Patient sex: F
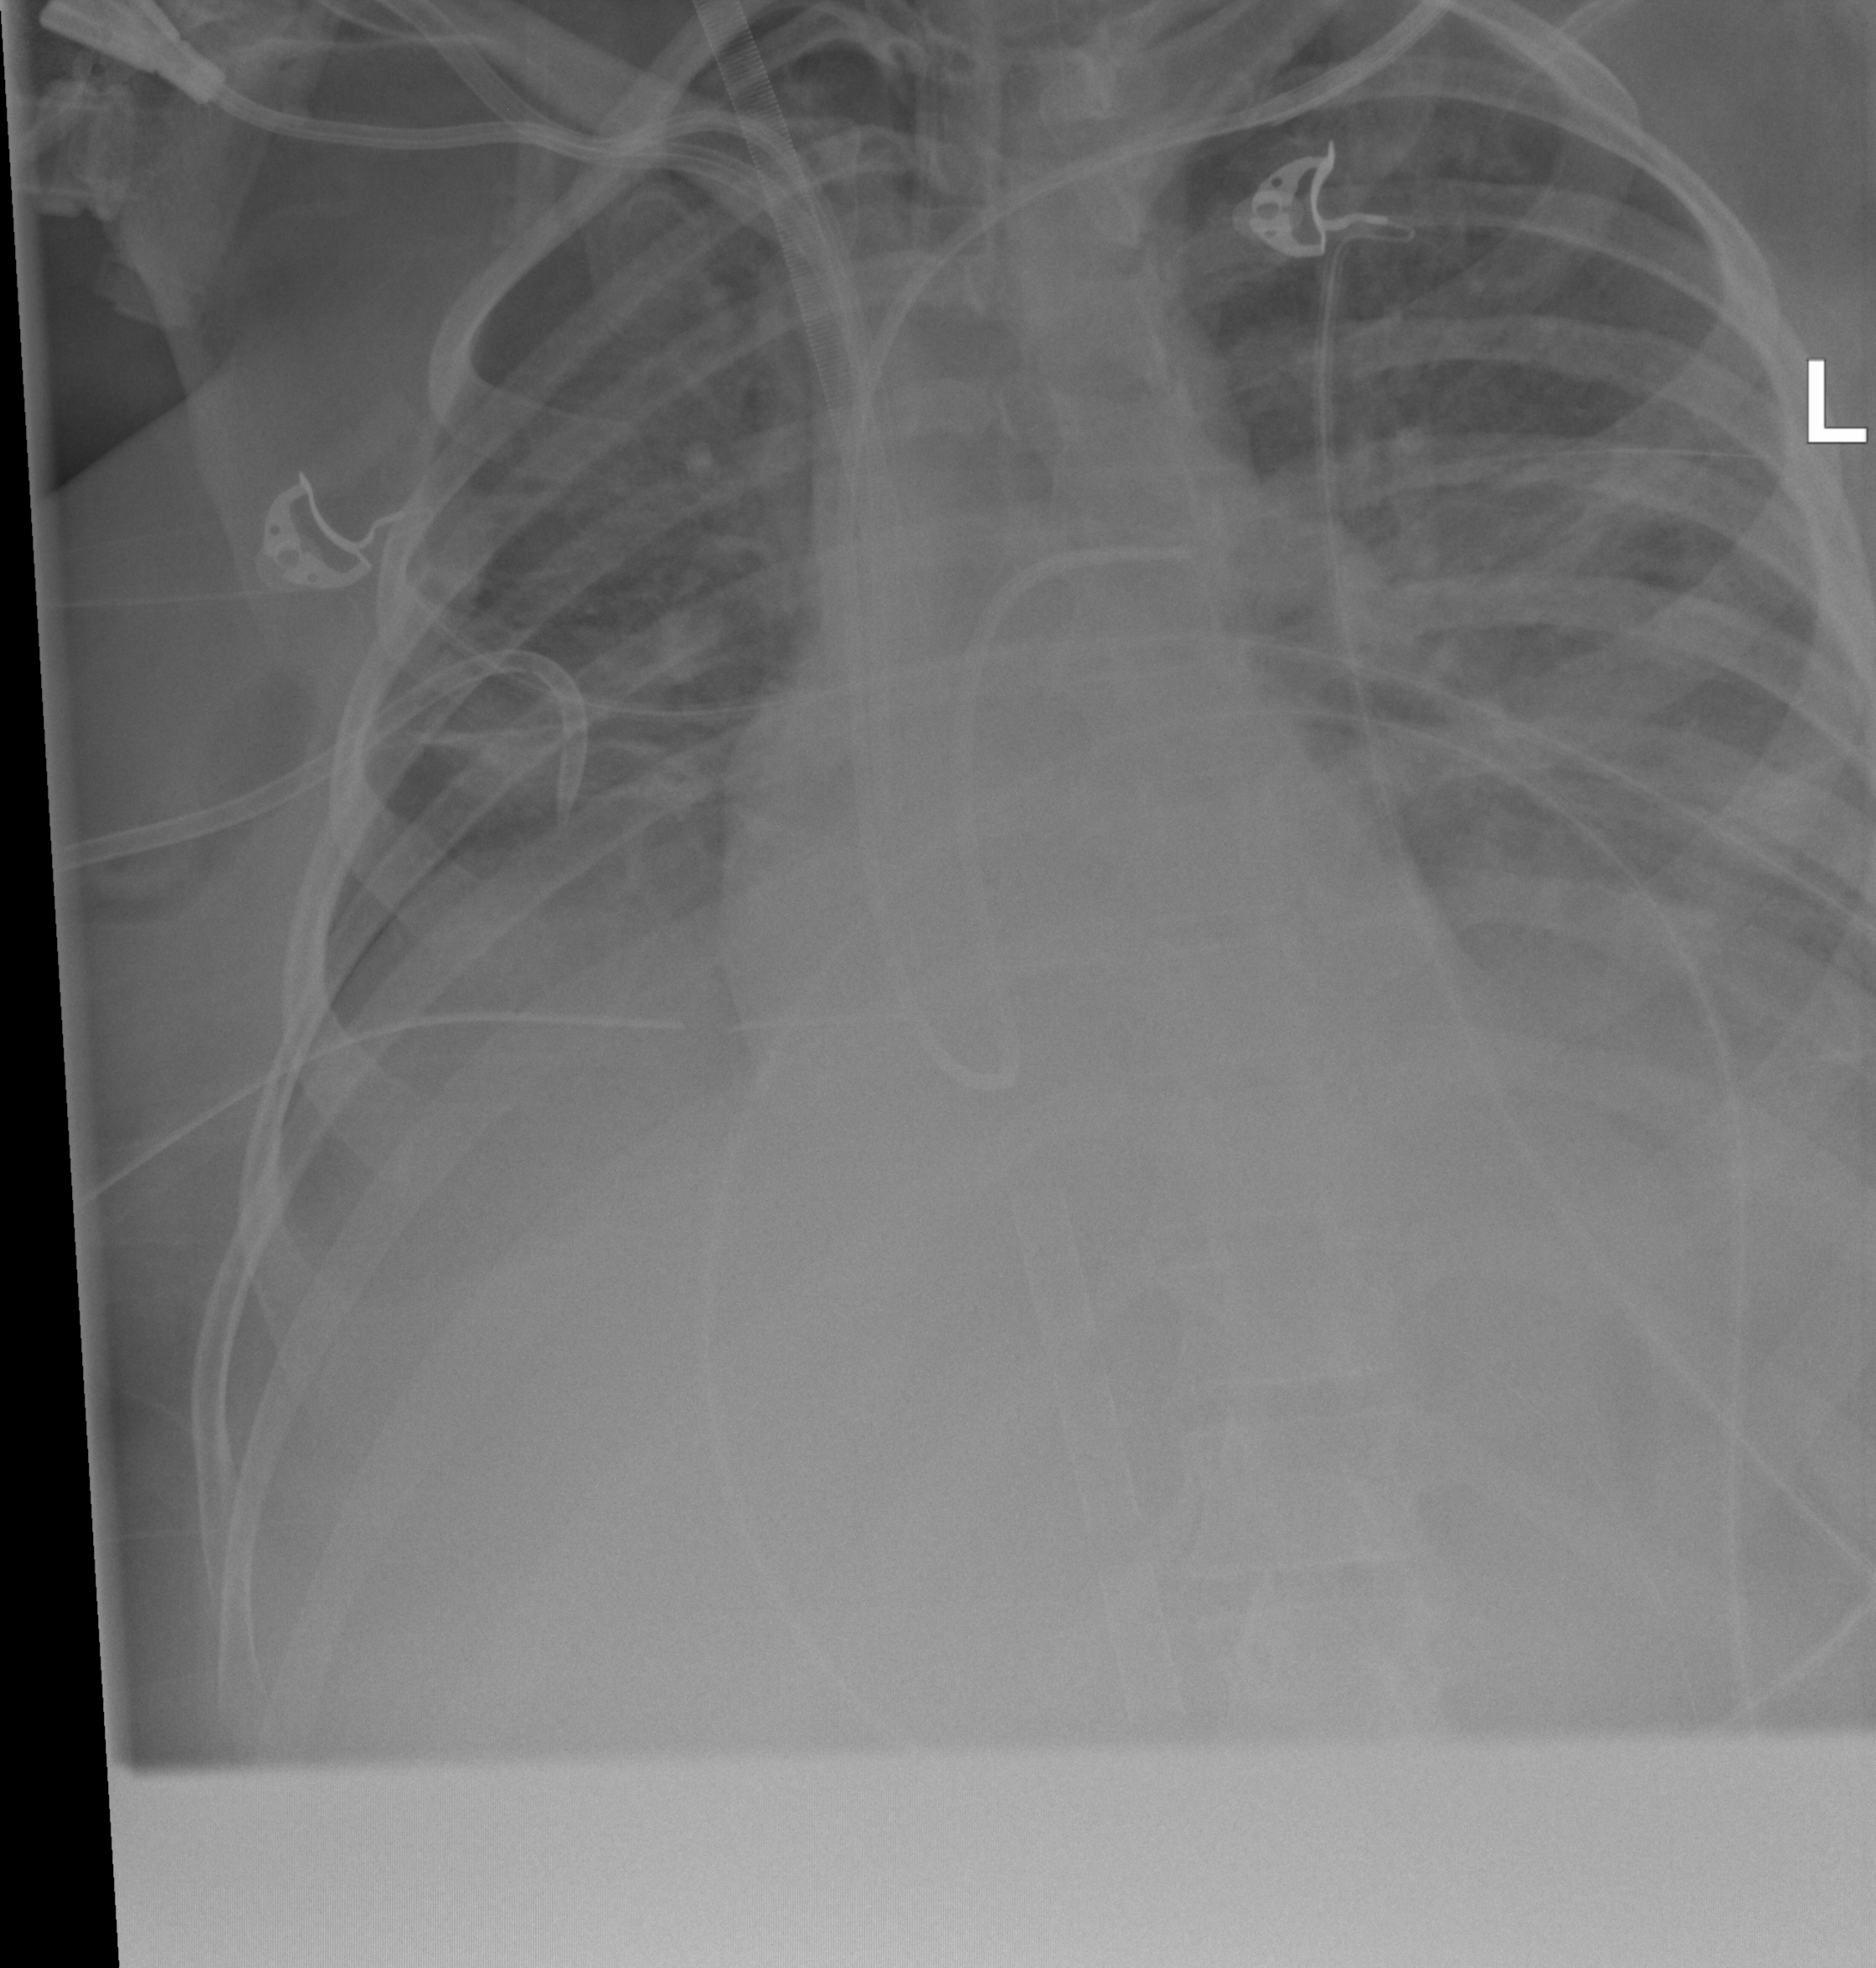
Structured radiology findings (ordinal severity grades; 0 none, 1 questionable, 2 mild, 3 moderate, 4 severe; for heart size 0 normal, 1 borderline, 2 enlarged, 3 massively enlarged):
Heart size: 0
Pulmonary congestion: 2
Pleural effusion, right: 2
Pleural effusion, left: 2
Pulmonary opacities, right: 2
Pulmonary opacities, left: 2
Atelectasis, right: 2
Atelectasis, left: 2